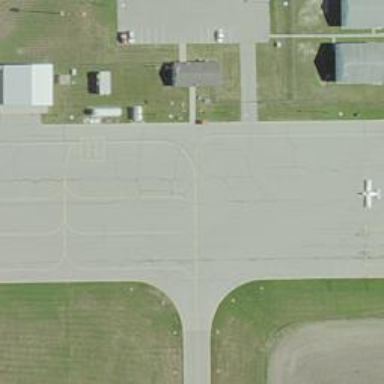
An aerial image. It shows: Apron at the airport.